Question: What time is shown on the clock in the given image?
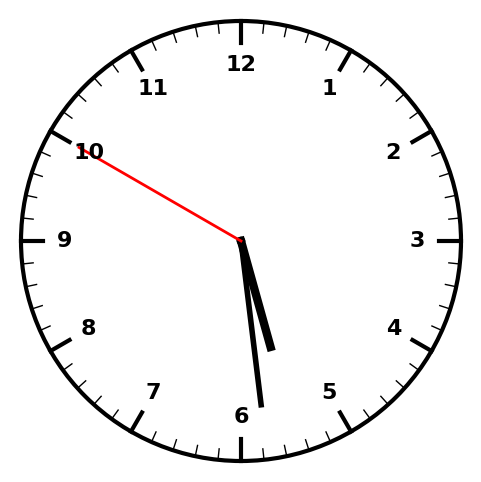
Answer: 05:28:50